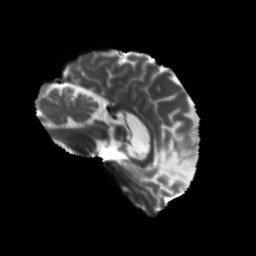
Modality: T2w
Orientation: sagittal
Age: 54
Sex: male
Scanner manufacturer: siemens
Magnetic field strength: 3 T
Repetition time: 5.25 s
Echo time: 0.08 s